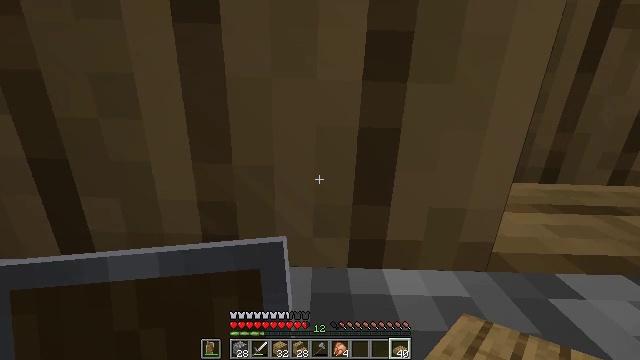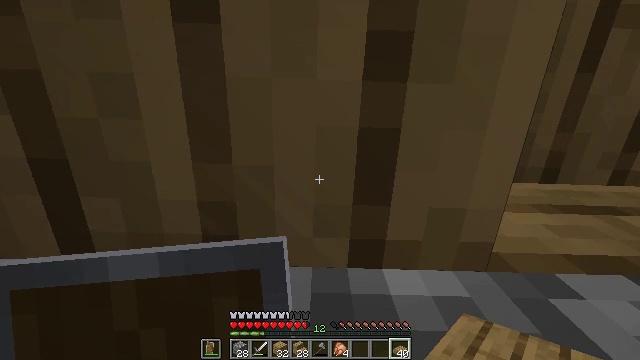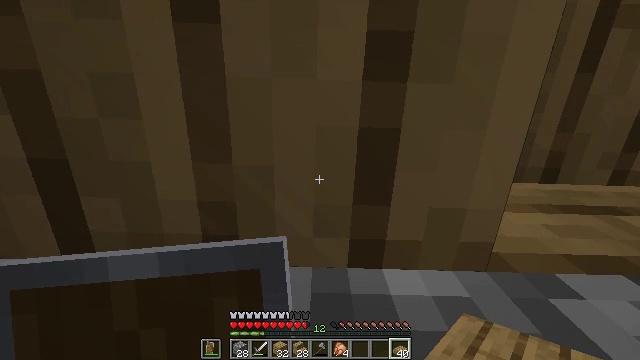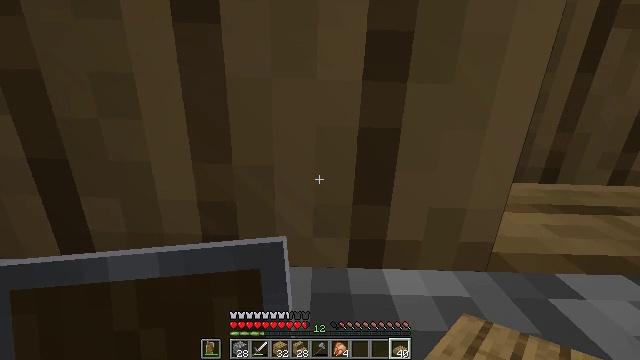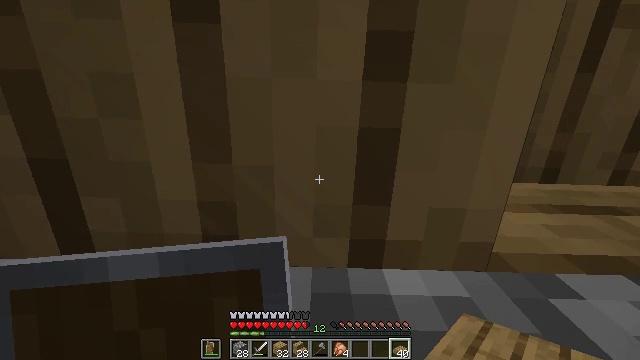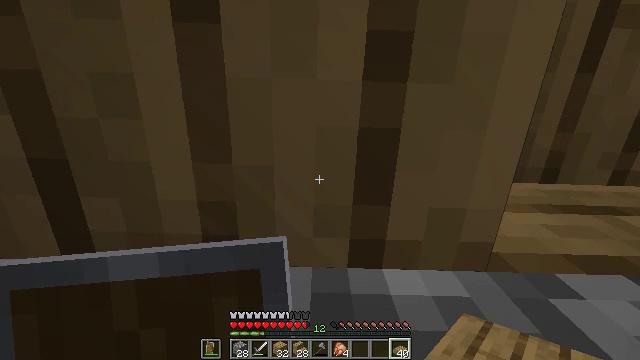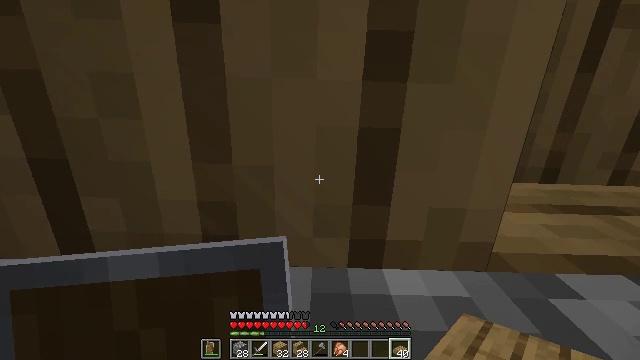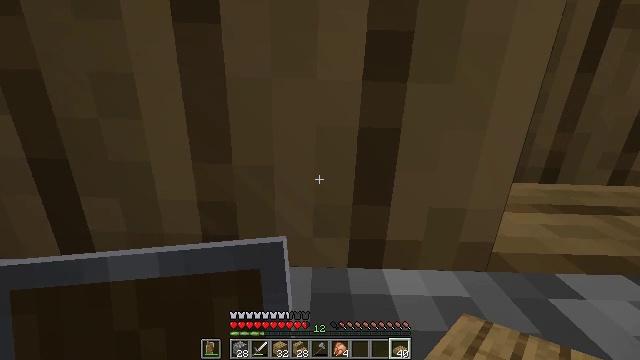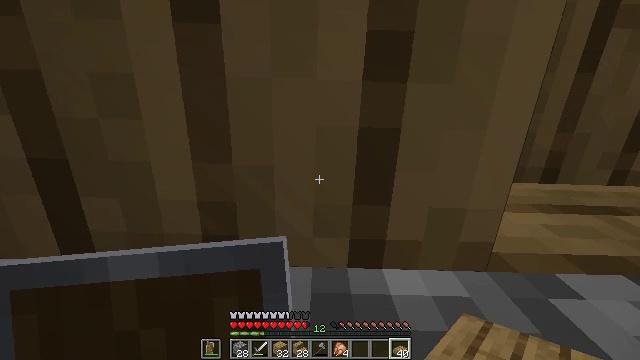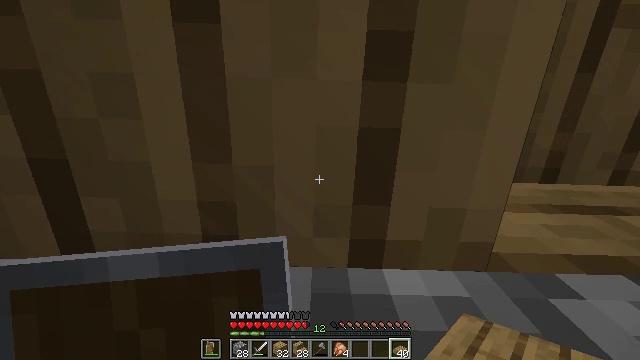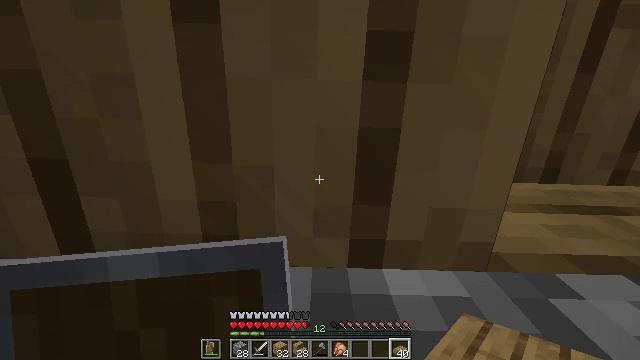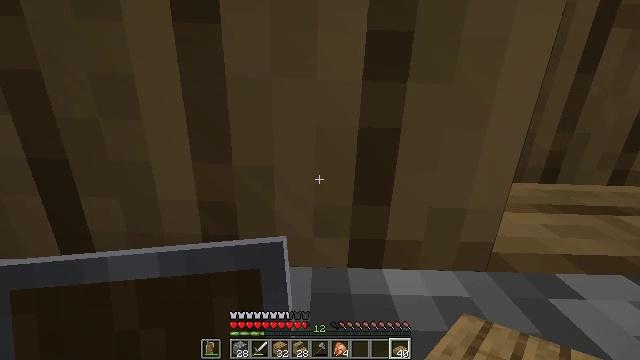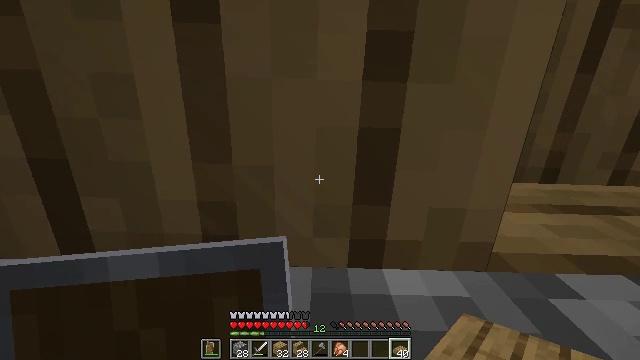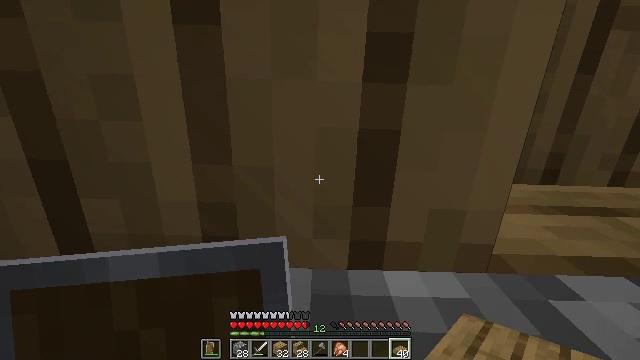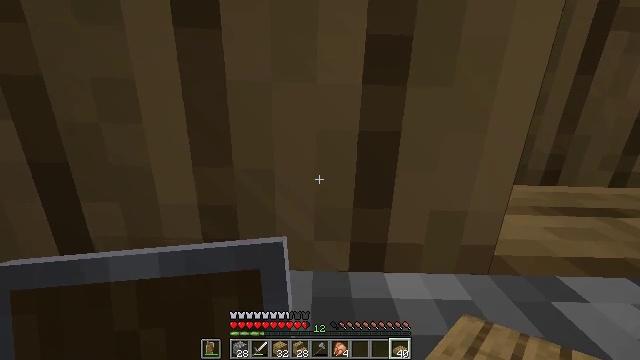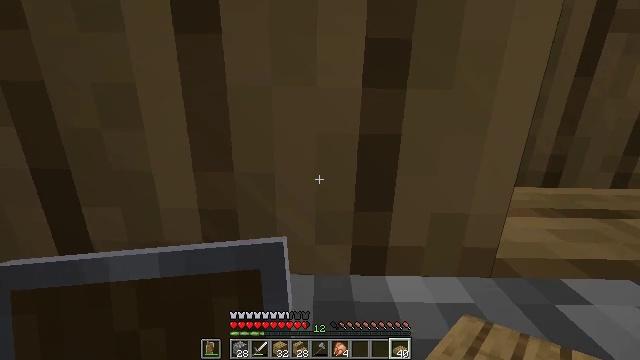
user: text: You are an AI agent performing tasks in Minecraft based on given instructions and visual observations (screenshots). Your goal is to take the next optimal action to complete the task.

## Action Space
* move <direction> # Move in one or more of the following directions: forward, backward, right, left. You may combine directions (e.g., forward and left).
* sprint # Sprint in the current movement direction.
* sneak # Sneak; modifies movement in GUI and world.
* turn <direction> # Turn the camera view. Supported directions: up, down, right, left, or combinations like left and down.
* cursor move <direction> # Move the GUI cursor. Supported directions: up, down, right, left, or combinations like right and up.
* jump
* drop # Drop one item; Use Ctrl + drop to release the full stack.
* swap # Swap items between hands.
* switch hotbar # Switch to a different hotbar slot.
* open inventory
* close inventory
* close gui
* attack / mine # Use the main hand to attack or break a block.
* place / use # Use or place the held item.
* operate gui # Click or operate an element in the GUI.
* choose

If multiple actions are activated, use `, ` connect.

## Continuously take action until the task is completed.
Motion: motion action
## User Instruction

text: Remove the oak slab to gather resources.
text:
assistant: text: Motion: no_op
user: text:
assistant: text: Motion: no_op
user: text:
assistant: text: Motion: no_op
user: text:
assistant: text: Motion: no_op
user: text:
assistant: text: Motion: no_op
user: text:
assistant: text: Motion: no_op
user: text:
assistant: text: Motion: no_op
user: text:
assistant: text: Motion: no_op
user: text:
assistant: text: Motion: no_op
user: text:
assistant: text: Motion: no_op
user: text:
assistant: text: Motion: no_op
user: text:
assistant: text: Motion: no_op
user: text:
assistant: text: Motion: no_op
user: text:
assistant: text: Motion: no_op
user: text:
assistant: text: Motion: no_op
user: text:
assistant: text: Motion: no_op
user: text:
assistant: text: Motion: turn left and up
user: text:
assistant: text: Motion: no_op
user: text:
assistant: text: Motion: switch to hotbar 4
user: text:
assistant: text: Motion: switch to hotbar 4
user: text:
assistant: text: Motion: switch to hotbar 4
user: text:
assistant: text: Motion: switch to hotbar 4
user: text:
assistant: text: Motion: no_op
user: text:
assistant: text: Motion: no_op
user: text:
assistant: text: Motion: no_op
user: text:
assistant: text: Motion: switch to hotbar 5
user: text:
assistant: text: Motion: switch to hotbar 5
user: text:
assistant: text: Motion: switch to hotbar 5
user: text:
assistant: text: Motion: switch to hotbar 5
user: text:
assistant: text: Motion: attack / mine